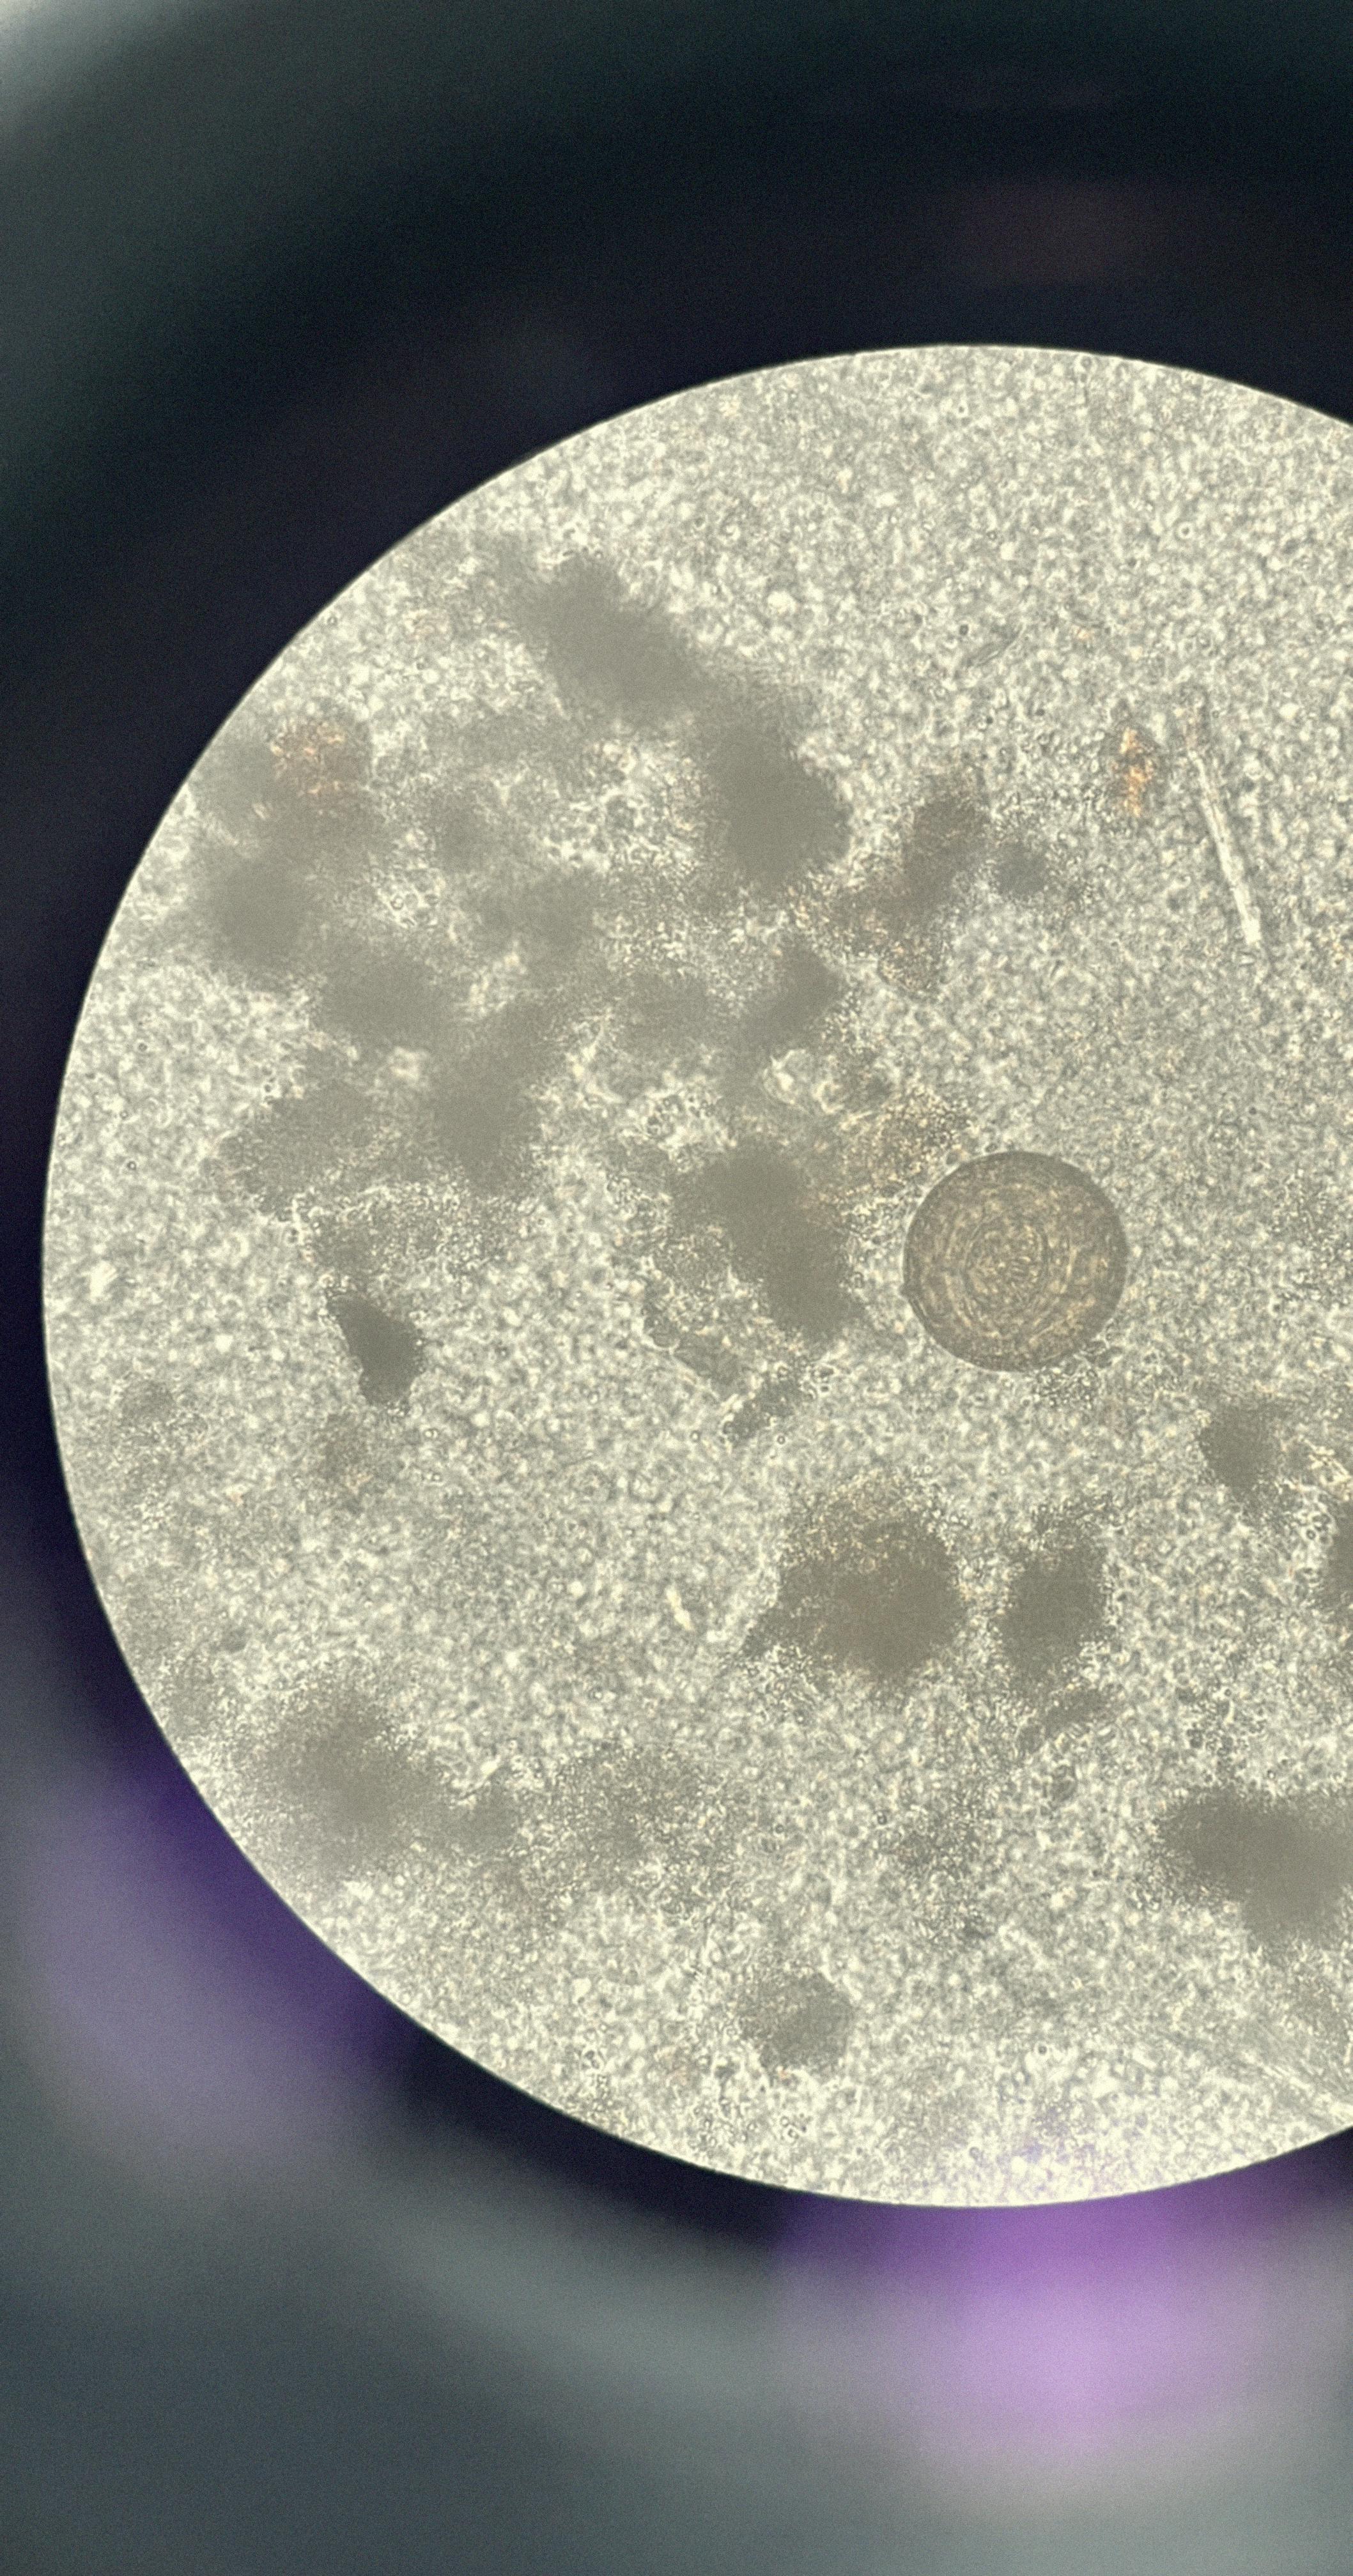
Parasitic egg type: Hymenolepis diminuta